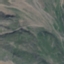
Land use / land cover class: HerbaceousVegetation